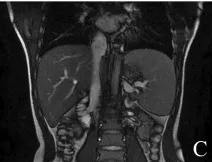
CT scan showing gallbladder neck stones (yellow circle); MRCP showing a normal intrahepatic and extrahepatic biliary tree and pancreatic ductal system.
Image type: radiology (mri)